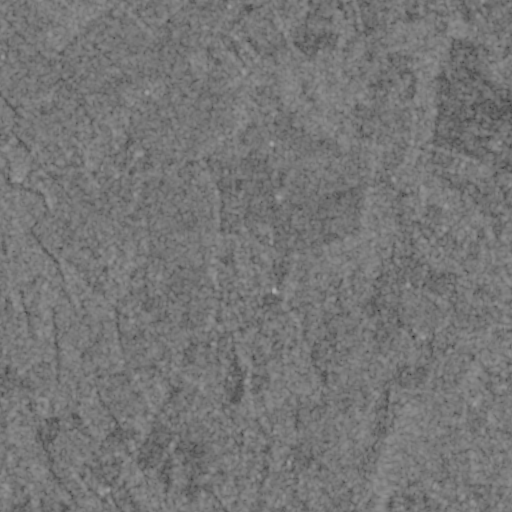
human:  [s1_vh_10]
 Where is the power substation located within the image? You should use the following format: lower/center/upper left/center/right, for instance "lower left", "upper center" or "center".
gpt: The power substation is located in the upper left of the image.
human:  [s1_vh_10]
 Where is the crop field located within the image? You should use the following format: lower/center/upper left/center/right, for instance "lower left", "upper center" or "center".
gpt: There is no crop field in the image.

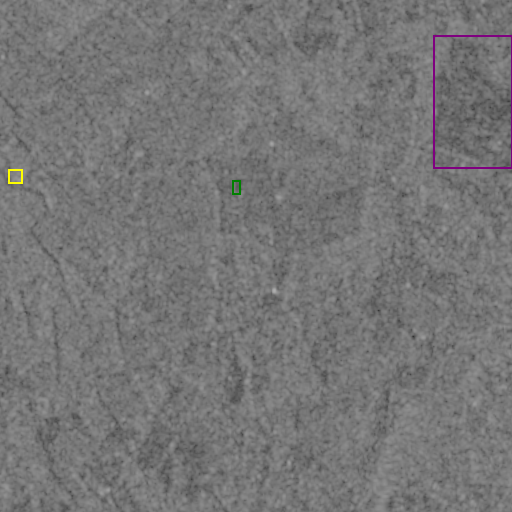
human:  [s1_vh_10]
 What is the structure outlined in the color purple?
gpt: The structure outlined in purple is a park.
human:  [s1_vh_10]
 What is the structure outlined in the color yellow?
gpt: The structure outlined in yellow is a power substation.
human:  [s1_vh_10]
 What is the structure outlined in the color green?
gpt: The structure outlined in green is a building.
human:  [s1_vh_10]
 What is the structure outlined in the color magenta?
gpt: There is no magenta outline.